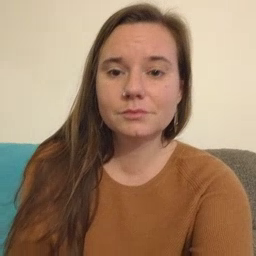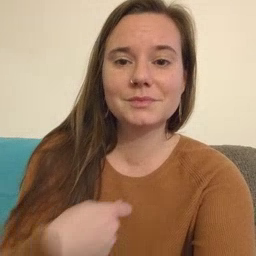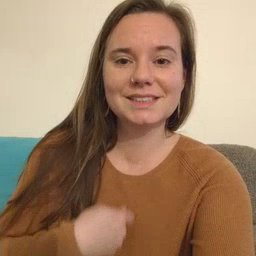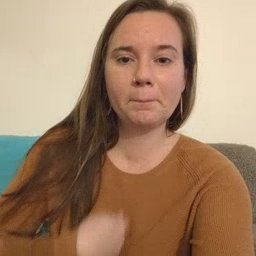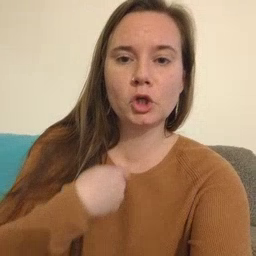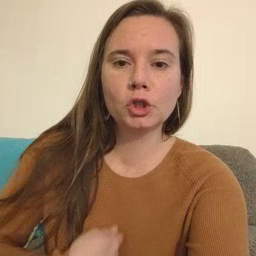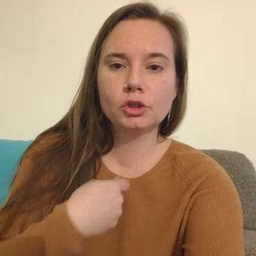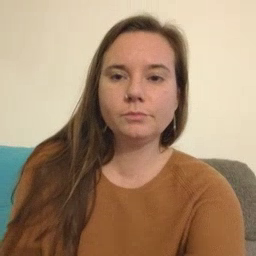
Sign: zipper